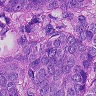
Metastatic tissue present: yes